Platform: macOS
Application: Arc Browser
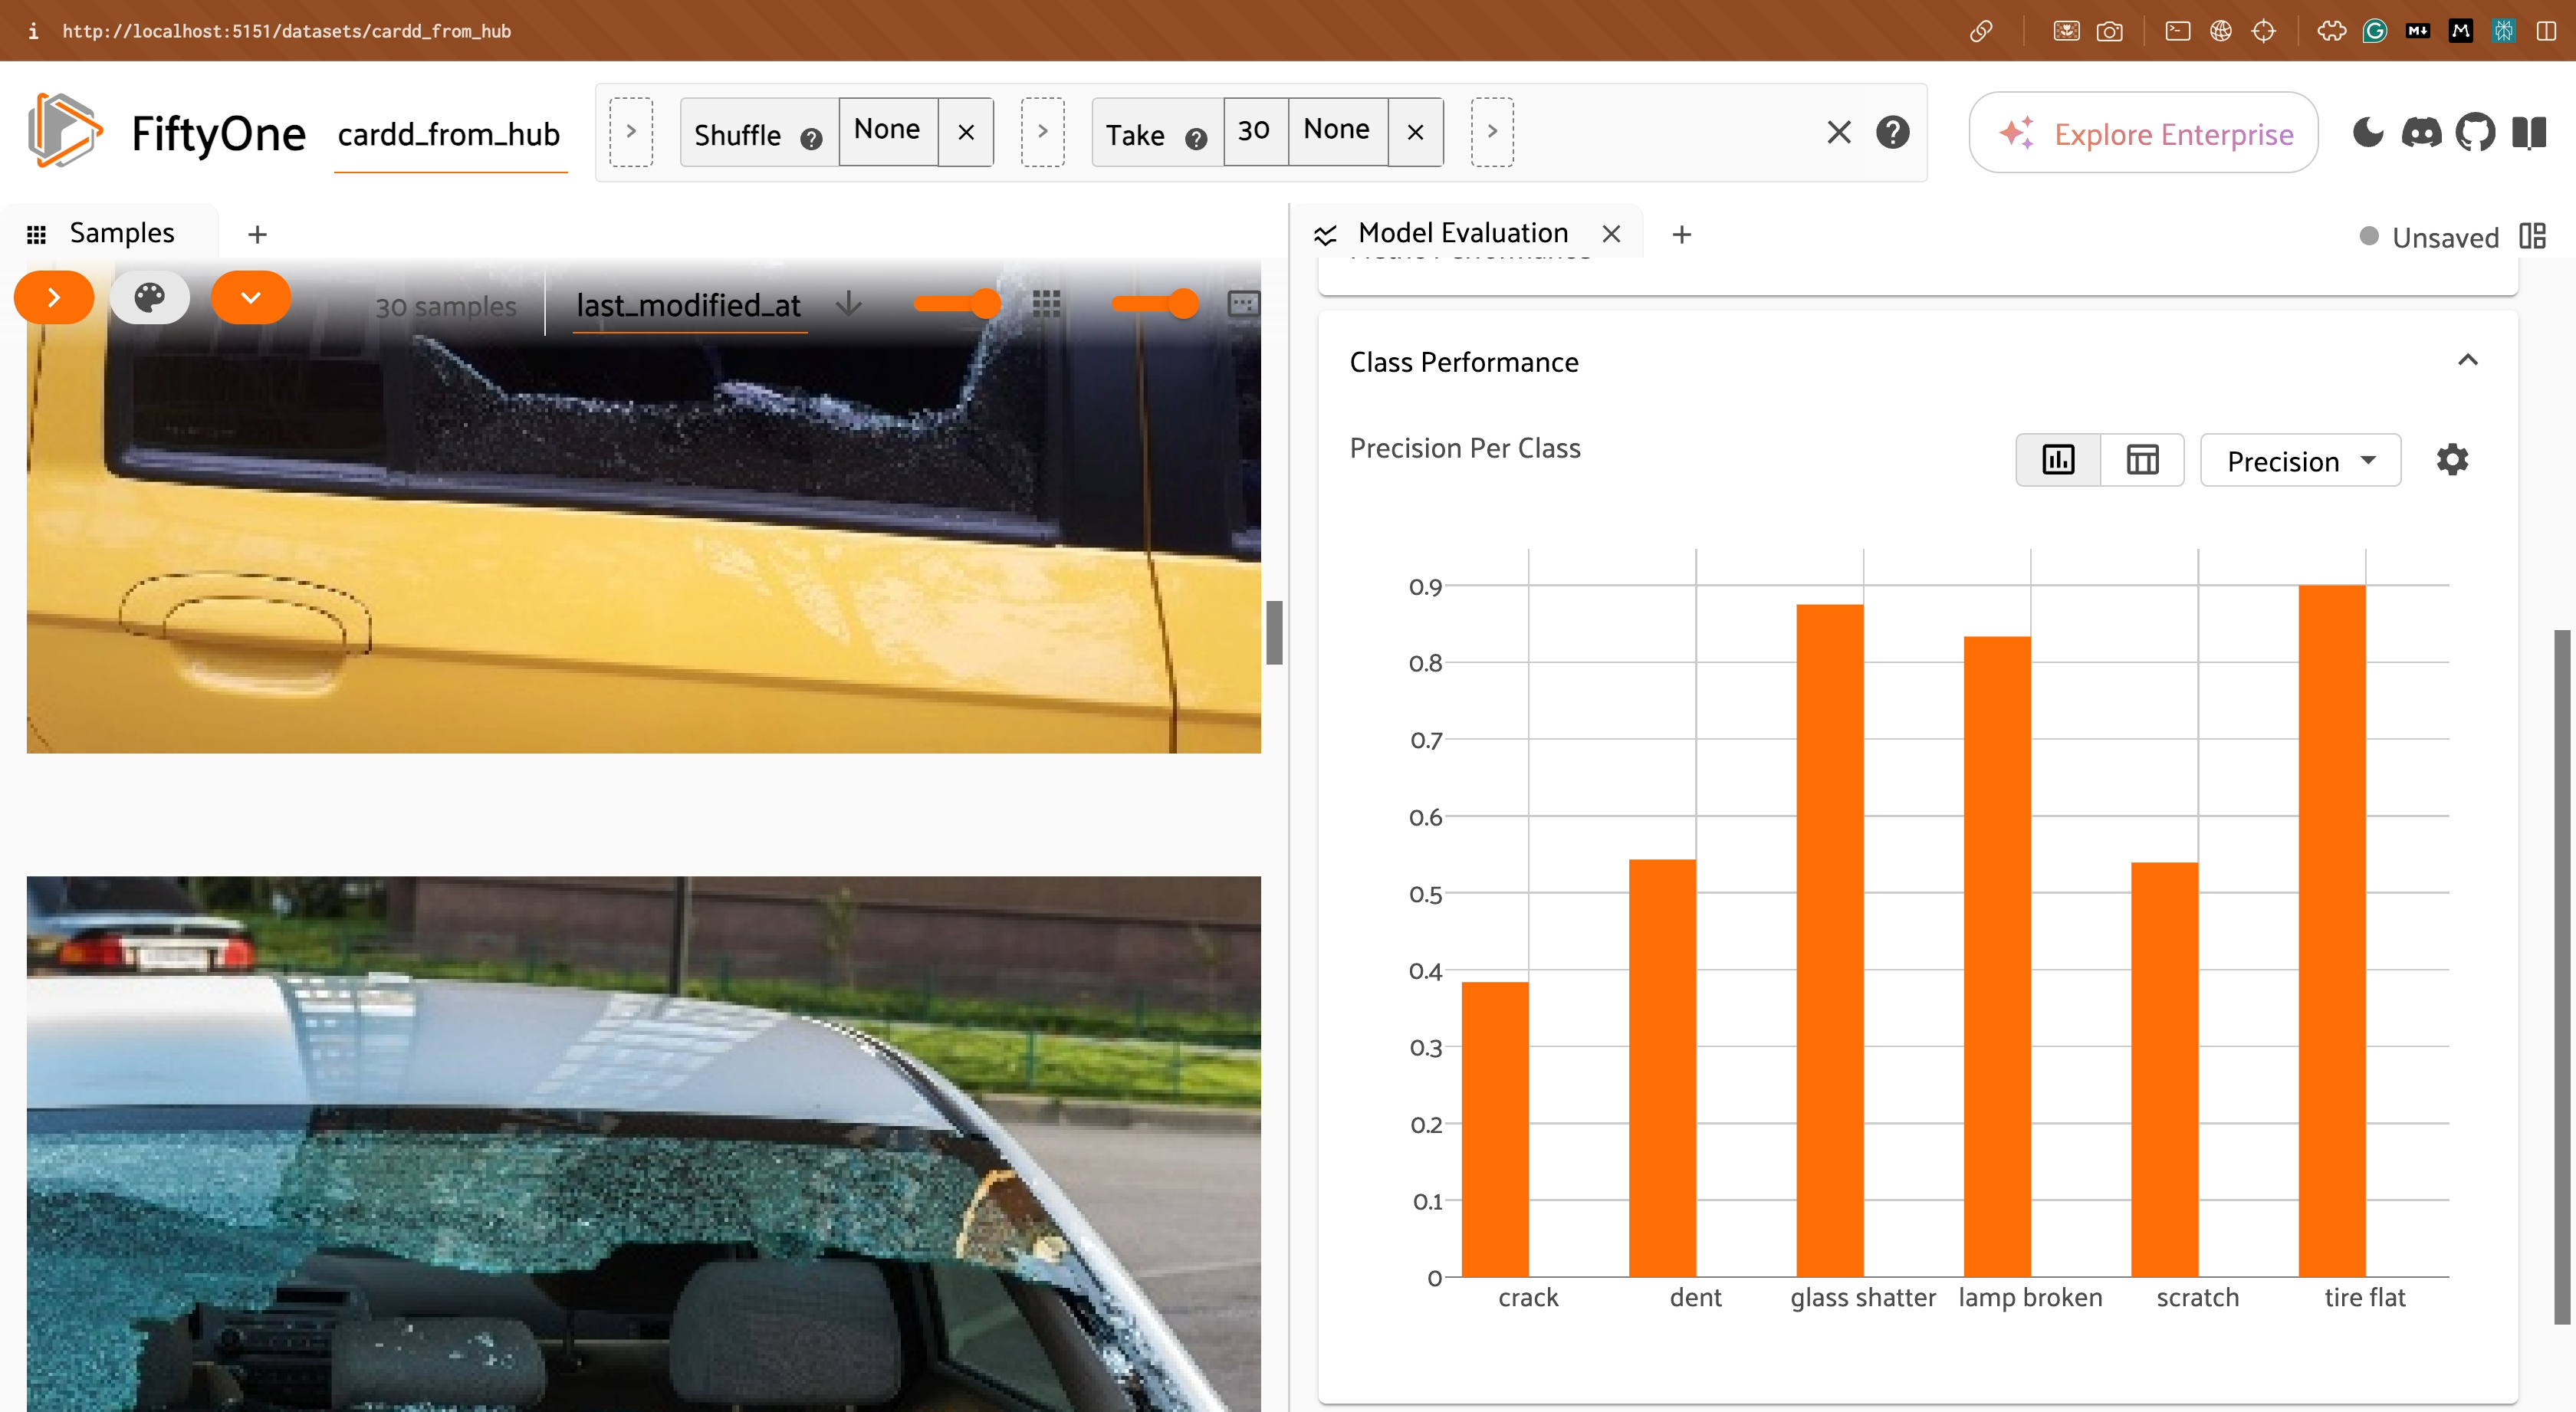
task_description: Open the settings menu in the the per class performance card of the model evaluation panel
action_type: click
element_info: Icon
steps_since_start: 1